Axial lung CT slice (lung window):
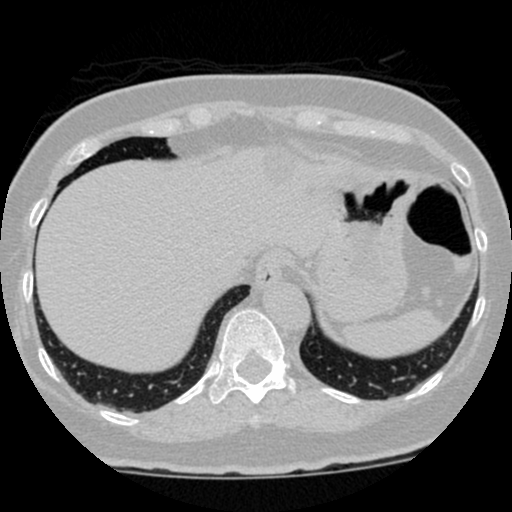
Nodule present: no